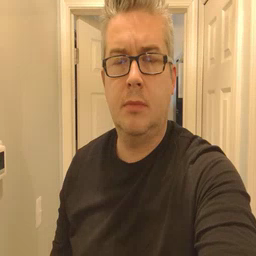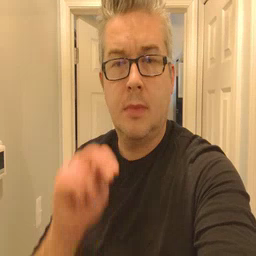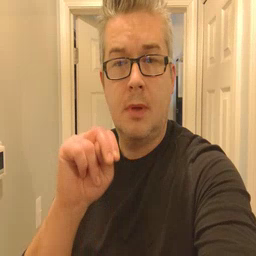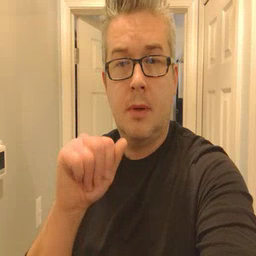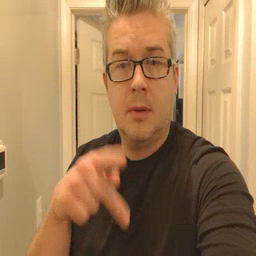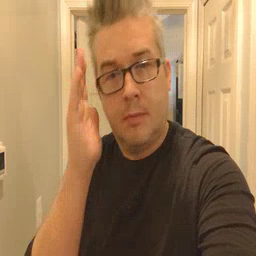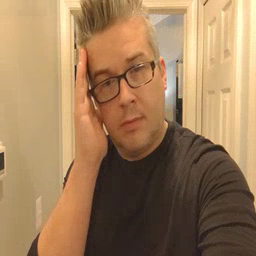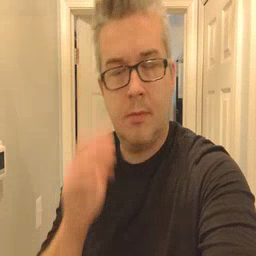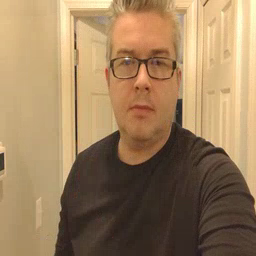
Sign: nap